What modifications can be observed between these two pictures?
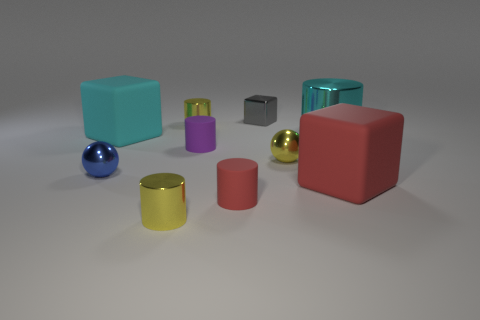
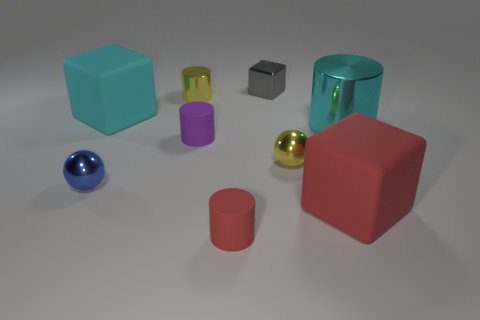
the small yellow metal cylinder in front of the large cyan rubber block is no longer there
the tiny yellow shiny cylinder in front of the large red cube is missing
the small yellow metal cylinder in front of the cyan metal cylinder is missing